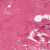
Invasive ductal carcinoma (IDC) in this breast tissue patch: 0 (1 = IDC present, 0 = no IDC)